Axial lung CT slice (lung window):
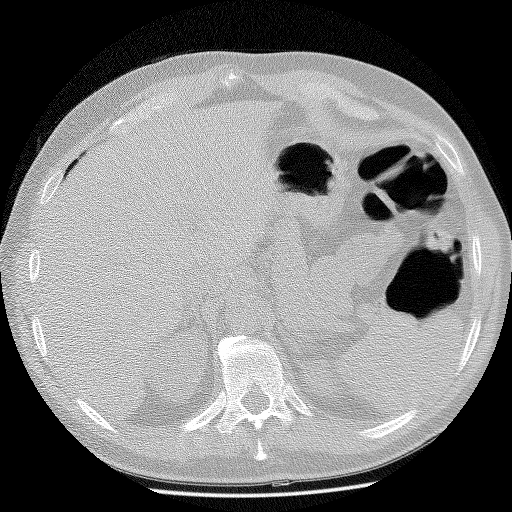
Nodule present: no